Current action and preconditions to check: trajectory_clear

Your task: For each precondition in the list above, predict whether it will hold at this action.

Consider the current scene as observed from the mobile robot's camera, and analyze the predicted future states of all dynamic agents (e.g., people, animals, vehicles, or any moving entities) within the NEXT SECOND.

IMPORTANT: Only answer "very likely" if you are absolutely certain—based on strong, clear evidence—that a dynamic agent will violate the precondition in the predicted future state. Do NOT answer "very likely" for unlikely, ambiguous, or low-probability risks.

Ask yourself for each precondition: Is there a high probability, with clear and convincing evidence, that the predicted future states of any dynamic agent will interfere with the predicted future state of the currently executing action within the NEXT SECOND, causing that precondition to fail?

Assess the risk level based on these predictions. Use "likely" or "very likely" if motions create a clear risk of interference.

Use "neutral" or "improbable" if agents are nearby but their predicted paths are clearly diverging or non-conflicting.

Failure Risk Categories: "very improbable", "improbable", "neutral", "likely", "very likely"

Answer Format: Output ONLY the probability_of_failure value from these categories: "very improbable", "improbable", "neutral", "likely", "very likely"

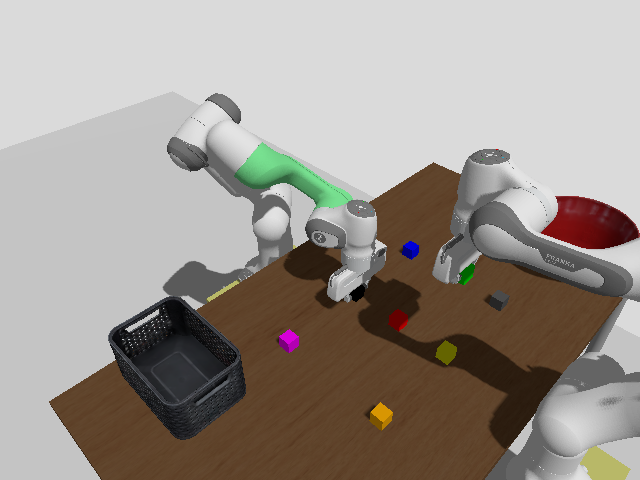

Answer: very improbable